Field crop: tomato
Growth stage: 2
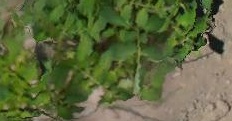
Species: tomato